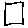
Label: square